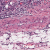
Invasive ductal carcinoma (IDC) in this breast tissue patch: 1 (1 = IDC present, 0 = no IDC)